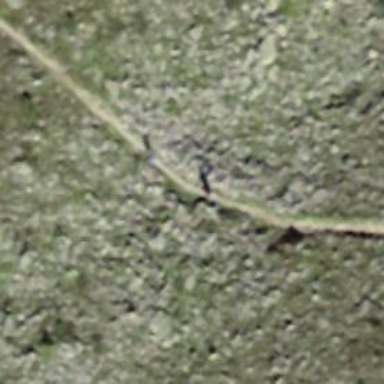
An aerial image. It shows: Excellent visible ground path.